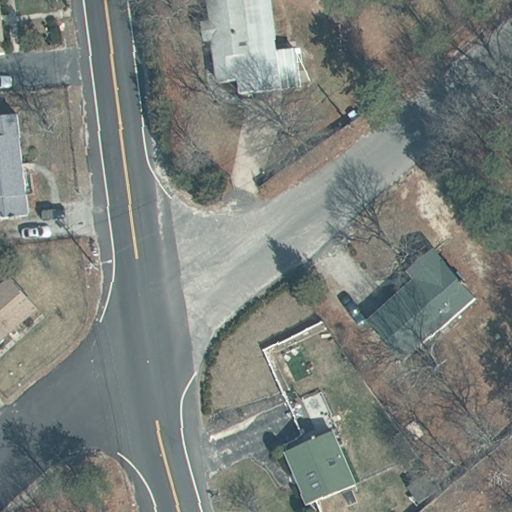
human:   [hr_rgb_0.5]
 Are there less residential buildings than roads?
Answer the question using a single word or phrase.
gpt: no

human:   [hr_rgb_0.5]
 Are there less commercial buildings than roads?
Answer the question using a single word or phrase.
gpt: yes

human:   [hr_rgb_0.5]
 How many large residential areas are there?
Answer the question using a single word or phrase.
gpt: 1

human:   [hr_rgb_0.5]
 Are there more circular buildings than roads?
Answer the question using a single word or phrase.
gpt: no

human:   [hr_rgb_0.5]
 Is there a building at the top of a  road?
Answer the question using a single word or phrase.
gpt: yes

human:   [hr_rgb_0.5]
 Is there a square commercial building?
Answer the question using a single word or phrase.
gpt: no

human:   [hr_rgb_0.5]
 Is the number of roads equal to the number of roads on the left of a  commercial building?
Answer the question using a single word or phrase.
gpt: no

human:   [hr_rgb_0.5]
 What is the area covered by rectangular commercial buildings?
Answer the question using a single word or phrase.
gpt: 0m2

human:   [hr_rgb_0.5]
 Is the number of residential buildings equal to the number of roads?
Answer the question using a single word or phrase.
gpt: no

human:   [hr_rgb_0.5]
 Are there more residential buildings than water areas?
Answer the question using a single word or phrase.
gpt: yes

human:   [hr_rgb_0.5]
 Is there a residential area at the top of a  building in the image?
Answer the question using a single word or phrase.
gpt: yes

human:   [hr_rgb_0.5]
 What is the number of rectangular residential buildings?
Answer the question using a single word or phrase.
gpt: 5

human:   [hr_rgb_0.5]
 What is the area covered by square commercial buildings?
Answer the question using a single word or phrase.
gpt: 0m2

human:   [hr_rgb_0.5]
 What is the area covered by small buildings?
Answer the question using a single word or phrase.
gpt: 208m2

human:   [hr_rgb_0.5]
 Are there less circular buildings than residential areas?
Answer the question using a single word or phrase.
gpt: yes

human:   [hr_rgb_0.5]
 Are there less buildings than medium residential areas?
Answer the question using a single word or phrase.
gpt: no

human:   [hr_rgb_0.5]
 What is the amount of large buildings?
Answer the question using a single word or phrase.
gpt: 0

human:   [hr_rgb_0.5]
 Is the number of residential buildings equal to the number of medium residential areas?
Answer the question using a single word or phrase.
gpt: no

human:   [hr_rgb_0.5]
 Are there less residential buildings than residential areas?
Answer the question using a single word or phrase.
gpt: no

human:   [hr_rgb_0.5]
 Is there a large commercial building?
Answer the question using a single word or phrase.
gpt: no

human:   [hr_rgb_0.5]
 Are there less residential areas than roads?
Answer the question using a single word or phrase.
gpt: yes

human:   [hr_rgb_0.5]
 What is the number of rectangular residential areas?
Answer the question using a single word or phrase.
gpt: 1

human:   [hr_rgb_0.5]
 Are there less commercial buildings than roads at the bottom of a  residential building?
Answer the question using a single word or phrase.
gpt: yes

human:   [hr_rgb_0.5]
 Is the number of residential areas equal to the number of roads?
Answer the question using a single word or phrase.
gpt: no

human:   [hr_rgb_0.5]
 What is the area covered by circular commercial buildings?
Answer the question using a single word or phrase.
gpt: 0m2

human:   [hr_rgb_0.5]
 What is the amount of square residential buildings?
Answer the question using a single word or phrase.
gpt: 0

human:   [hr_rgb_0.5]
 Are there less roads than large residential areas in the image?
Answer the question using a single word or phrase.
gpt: no

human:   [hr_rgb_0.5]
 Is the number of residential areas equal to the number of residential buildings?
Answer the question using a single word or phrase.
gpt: no

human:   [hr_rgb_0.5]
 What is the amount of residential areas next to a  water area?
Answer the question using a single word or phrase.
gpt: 0

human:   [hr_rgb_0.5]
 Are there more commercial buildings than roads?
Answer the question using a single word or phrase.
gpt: no

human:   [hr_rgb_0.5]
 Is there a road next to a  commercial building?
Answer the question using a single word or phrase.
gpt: no

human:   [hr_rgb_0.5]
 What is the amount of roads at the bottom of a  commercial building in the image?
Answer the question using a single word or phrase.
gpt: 0

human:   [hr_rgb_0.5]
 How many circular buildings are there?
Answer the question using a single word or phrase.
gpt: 0

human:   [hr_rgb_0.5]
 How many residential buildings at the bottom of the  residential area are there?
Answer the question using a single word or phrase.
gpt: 6

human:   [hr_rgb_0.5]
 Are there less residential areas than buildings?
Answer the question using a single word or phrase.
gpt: yes

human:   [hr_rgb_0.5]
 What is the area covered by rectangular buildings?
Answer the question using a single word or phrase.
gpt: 536m2